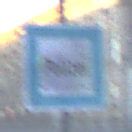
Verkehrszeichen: Polizei
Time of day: SunriseSunset
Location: Outdoor (Urban)
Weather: Clear
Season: NotSpecified
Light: Natural